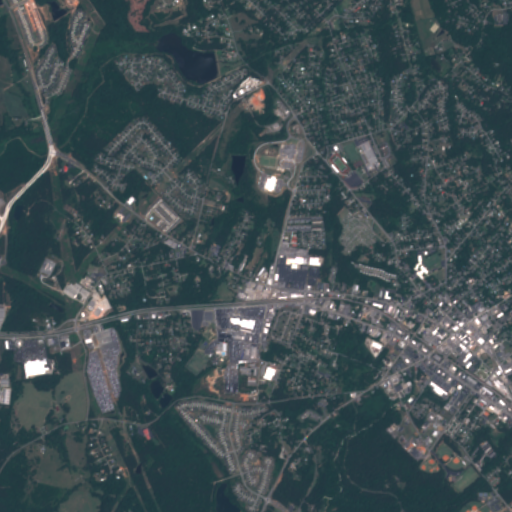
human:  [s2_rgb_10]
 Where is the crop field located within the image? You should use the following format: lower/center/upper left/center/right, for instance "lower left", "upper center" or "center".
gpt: The crop field is located in the upper of the image.
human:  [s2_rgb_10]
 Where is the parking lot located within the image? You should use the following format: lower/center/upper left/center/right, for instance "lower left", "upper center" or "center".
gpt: The parking lot is located in the lower right of the image.
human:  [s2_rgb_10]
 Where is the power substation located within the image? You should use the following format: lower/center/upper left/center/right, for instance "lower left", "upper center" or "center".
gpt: The power substation is located in the center left of the image.
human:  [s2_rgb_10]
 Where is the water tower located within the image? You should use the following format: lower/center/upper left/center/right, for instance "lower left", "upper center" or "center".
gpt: The water tower is located in the center right of the image.
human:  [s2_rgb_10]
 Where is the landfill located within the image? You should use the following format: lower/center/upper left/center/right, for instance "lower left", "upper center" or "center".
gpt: There is no landfill in the image.